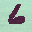
Label: 6